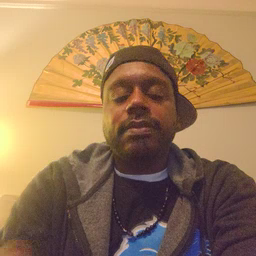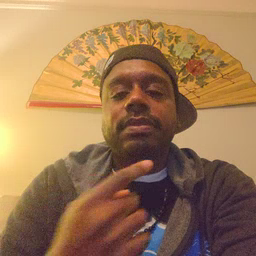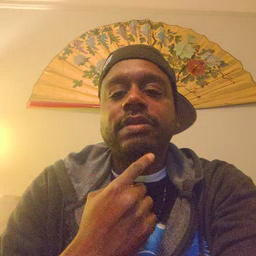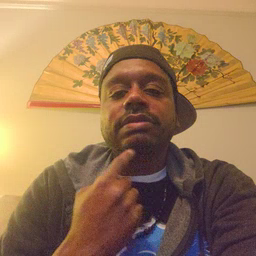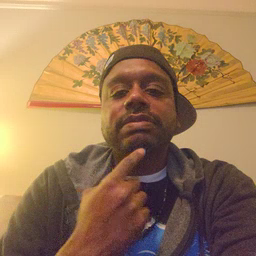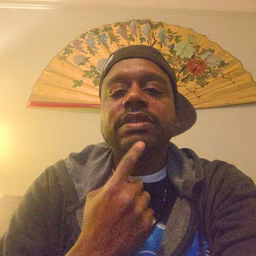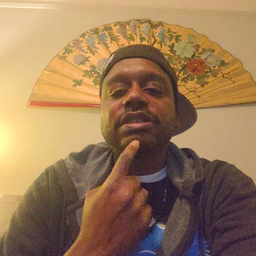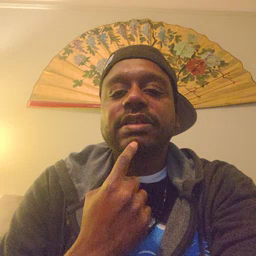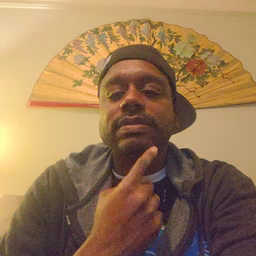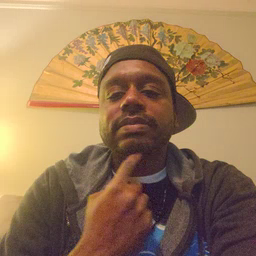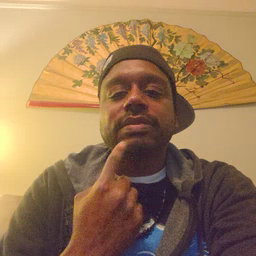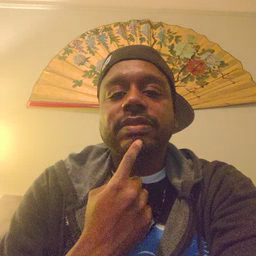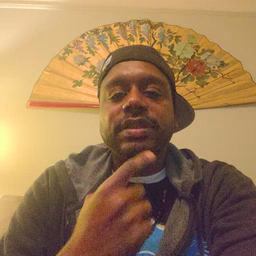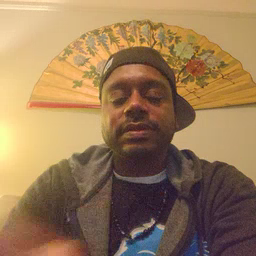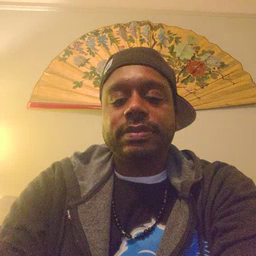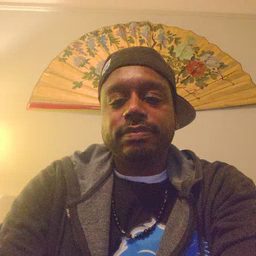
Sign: chin